Question: I updated some points in SDK Manager in Eclipse (mac). But today when I press Window -> Android Virtual Device Manager, it can't open and I get this message (I get this message when I launch Android SDK Manager too, but after I press OK, SDK Manager opens).

So the main problem is then I can't add/update Emulators. But when I build the project and run with emulator, everything is fine, so emulator is working, I just can't open AVD Manager.
Pls help me.
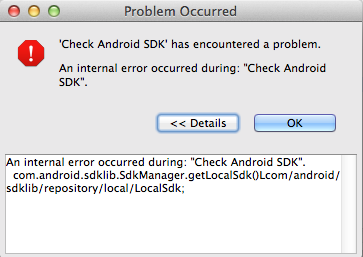
Answer: I just pressed Help - > check for updates (in Eclipse) and updated everything. That helped.